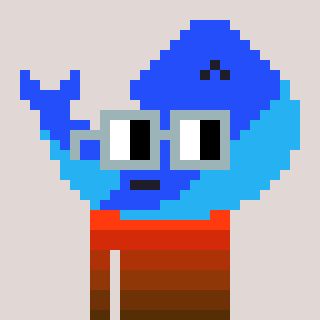
a pixel art character with square dark gray glasses, a whale-shaped head and a blue-colored body on a warm background